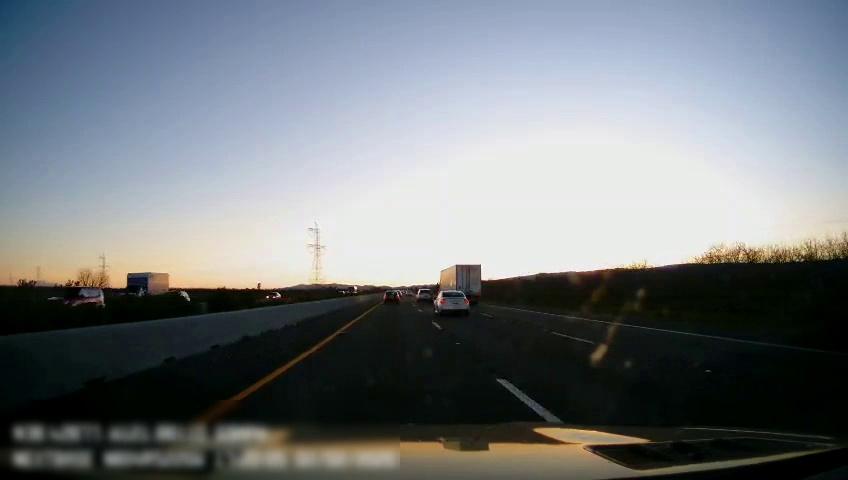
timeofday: Day
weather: Sunny
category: Drivable Space
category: Vehicles | Car
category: Vehicles | Truck
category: Vehicles | SUV
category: Vehicles | Truck
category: Vehicles | SUV
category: Vehicles | Car
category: Vehicles | Car
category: Vehicles | Bus
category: Vehicles | SUV
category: Lanes | Current Lane
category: Lanes | Current Lane
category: Lanes | Alternate Lane
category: Lanes | Alternate Lane